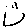
Label: smiley face